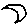
Label: moon